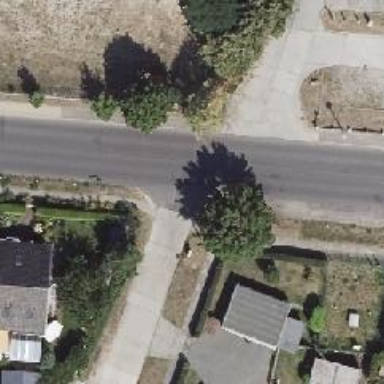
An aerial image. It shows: Sidewalk along the footway.